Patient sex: F
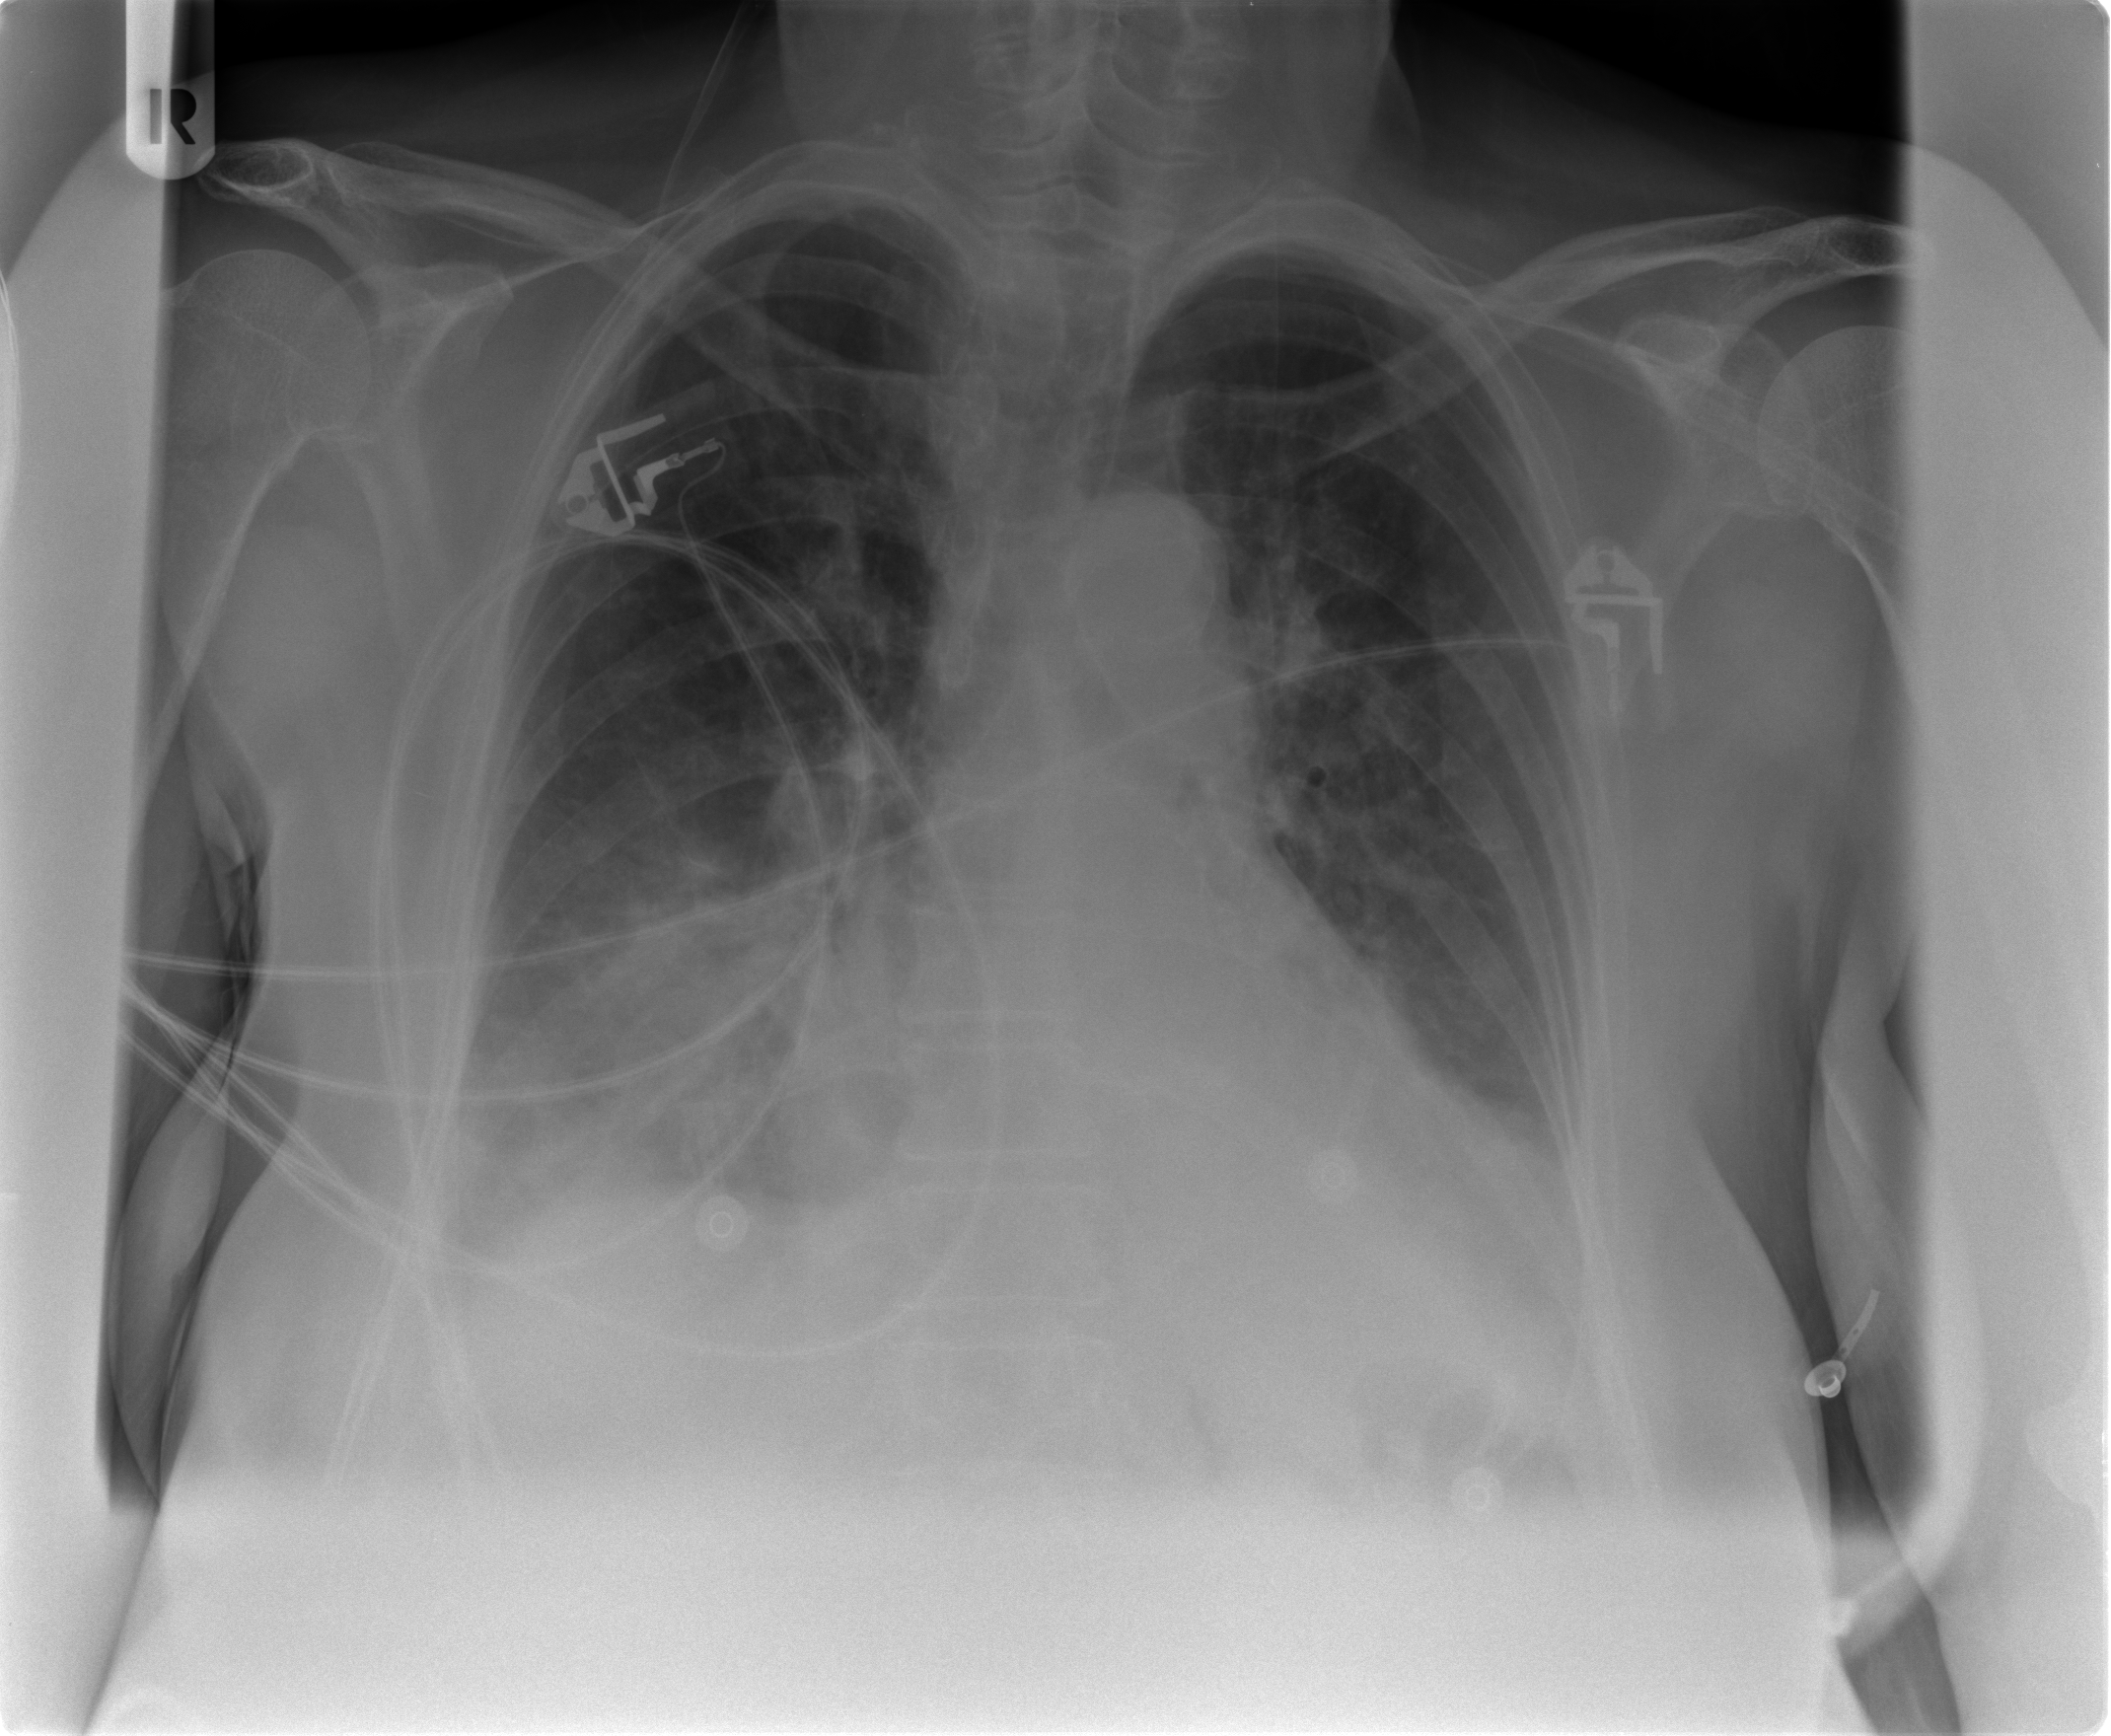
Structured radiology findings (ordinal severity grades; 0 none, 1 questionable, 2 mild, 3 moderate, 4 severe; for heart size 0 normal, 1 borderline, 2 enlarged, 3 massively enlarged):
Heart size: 0
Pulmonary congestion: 0
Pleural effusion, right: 2
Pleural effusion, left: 1
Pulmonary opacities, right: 2
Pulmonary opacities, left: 0
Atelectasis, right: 2
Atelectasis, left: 2